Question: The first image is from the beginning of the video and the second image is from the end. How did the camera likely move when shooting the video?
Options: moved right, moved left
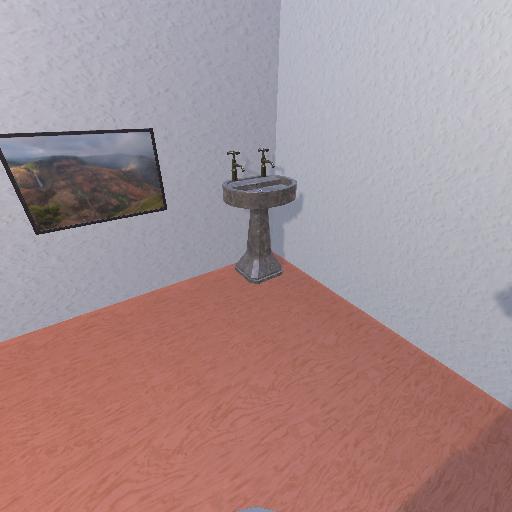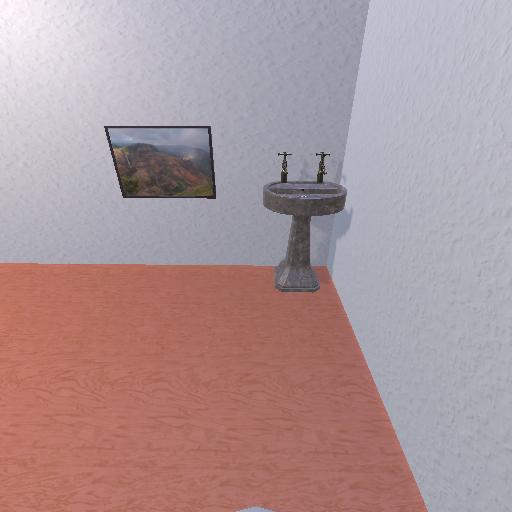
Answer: moved right